Field crop: maize
Growth stage: 2
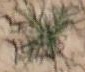
Species: salsola